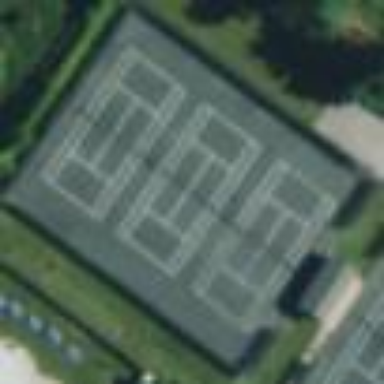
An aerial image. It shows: Tennis court in leisure pitch.